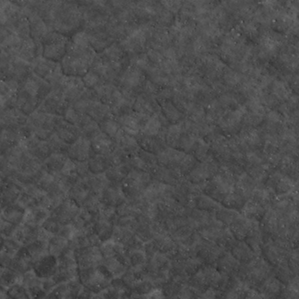
Label: non_frost